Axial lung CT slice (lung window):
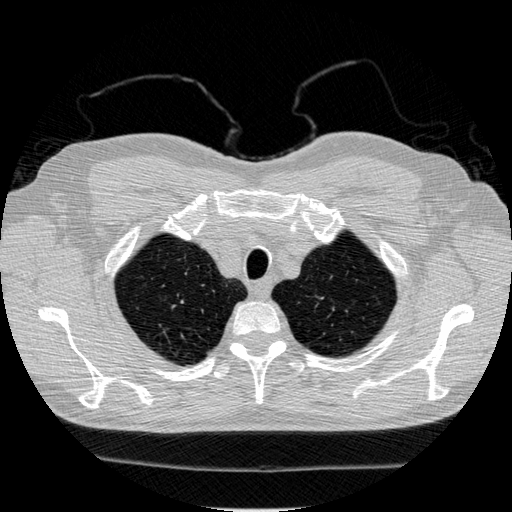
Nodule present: no